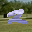
Label: 2